Question: I feel like a douche for not being able to upload a simple directory to SVN.
I am using Tortoise SVN version 1.8.
I selected a folder and did a checkout from the SVN folder. When I had the existing folders, I added a new folder "New" and did a commit (by right clicking the folder and Selecting SVN Commit). It showed all of the directory is uploaded or that's what I thought that everything should be uploaded. But it missed quite a lot of items.
When I right clicked again and did an SVN Commit, it showed a lot of non-versioned files. When I selected All and clicked Ok (to commit), it gave me the following error.
The working copy at the location is too old format (format 10) to work with client version 1.8.0 (it expects format 31). .
Could you help that how can I upgrade the working copy first?
Thanks.

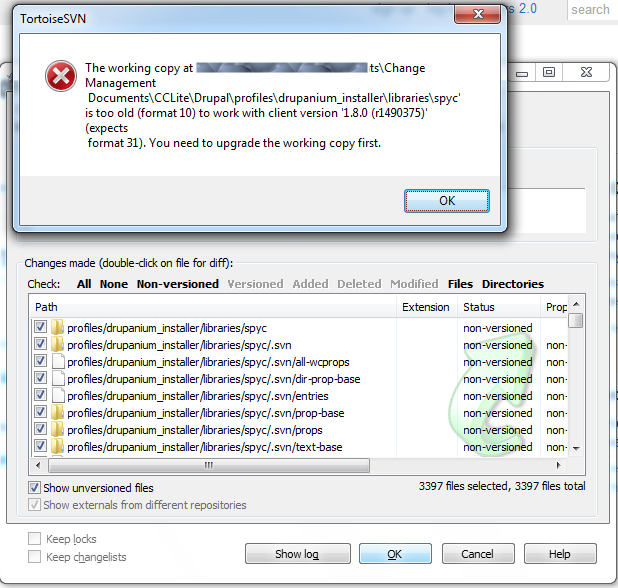
Answer: Try performing the "Clean up". Right click on your working copy and you'll get this option.
if it doesn't work make a backup, delete everything in your workingcopy including hidden files of .svn folder and then take latest. If you still get this error then repeat the clean up.